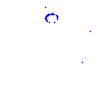
Particle: kaon